Question: I'm working on a simple project what I want to know that when I click on login button I want some thing like this

and when i click any where except a div the div should be disappear
can some one tell me how can I do something like that?
sorry for my bad English i hope that i make my problem clear
'''
<htm>
<head> </head>
<body>
<div> </div>
</body>
</html>
'''
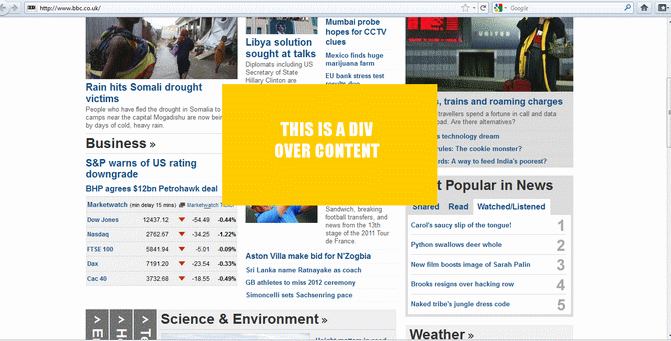
Answer: You can simply do it using 'CSS'.
Add a class to you div
'''
<div class="someDiv"></div>
'''
CSS
'''
.someDiv{
width:400px;
height:400px;
z-index:1000;
background:yellow;
position:fixed;
top:50%;
left:50%;
margin-top:-150px;
margin-left:-150px;
display:none;
}
'''
Jquery: to show
'''
$(".someDiv").show()
'''
on click of login button
'''
$("#login").click(function () {
$(".someDiv").show();
});
'''
Demo: <URL>